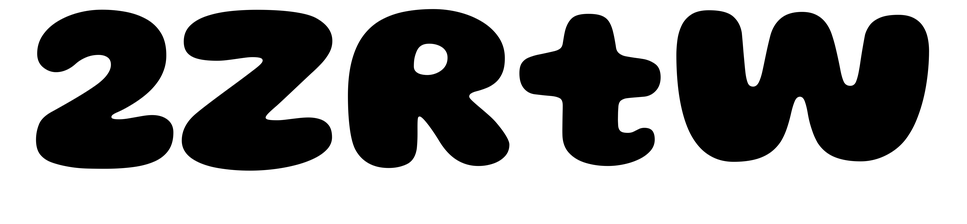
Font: Gluten_ExtraBold